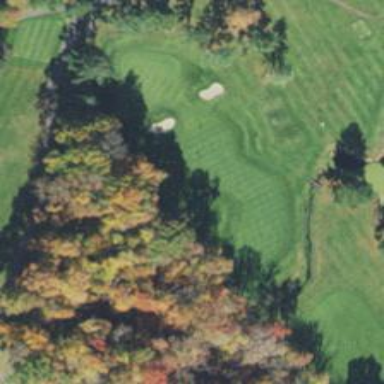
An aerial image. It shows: View of golf hole.